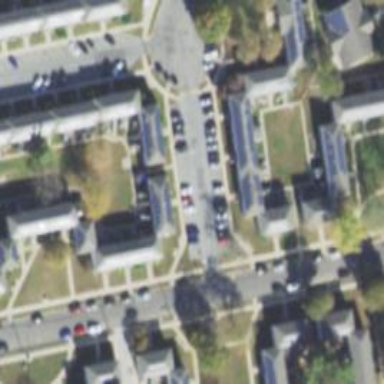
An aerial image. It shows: Neighborhood.